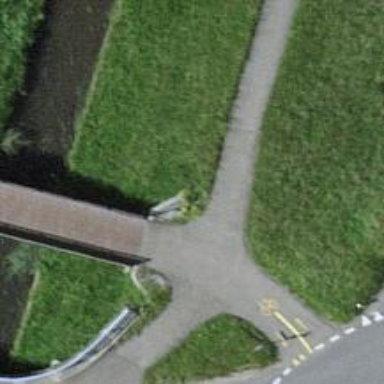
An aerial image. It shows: Cycleway.